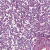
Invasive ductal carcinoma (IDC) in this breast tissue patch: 1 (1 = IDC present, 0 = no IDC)